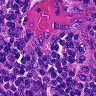
Metastatic tissue present: no